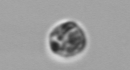
Label: Amoeba